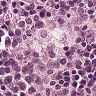
Metastatic tissue present: no